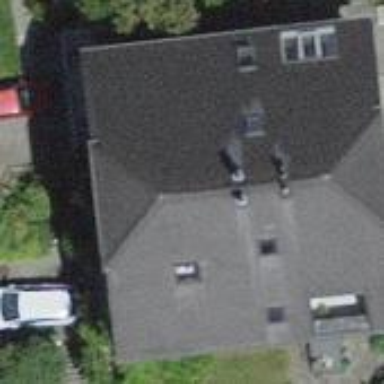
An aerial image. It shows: Residential building with half-hipped roof shape.